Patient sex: F
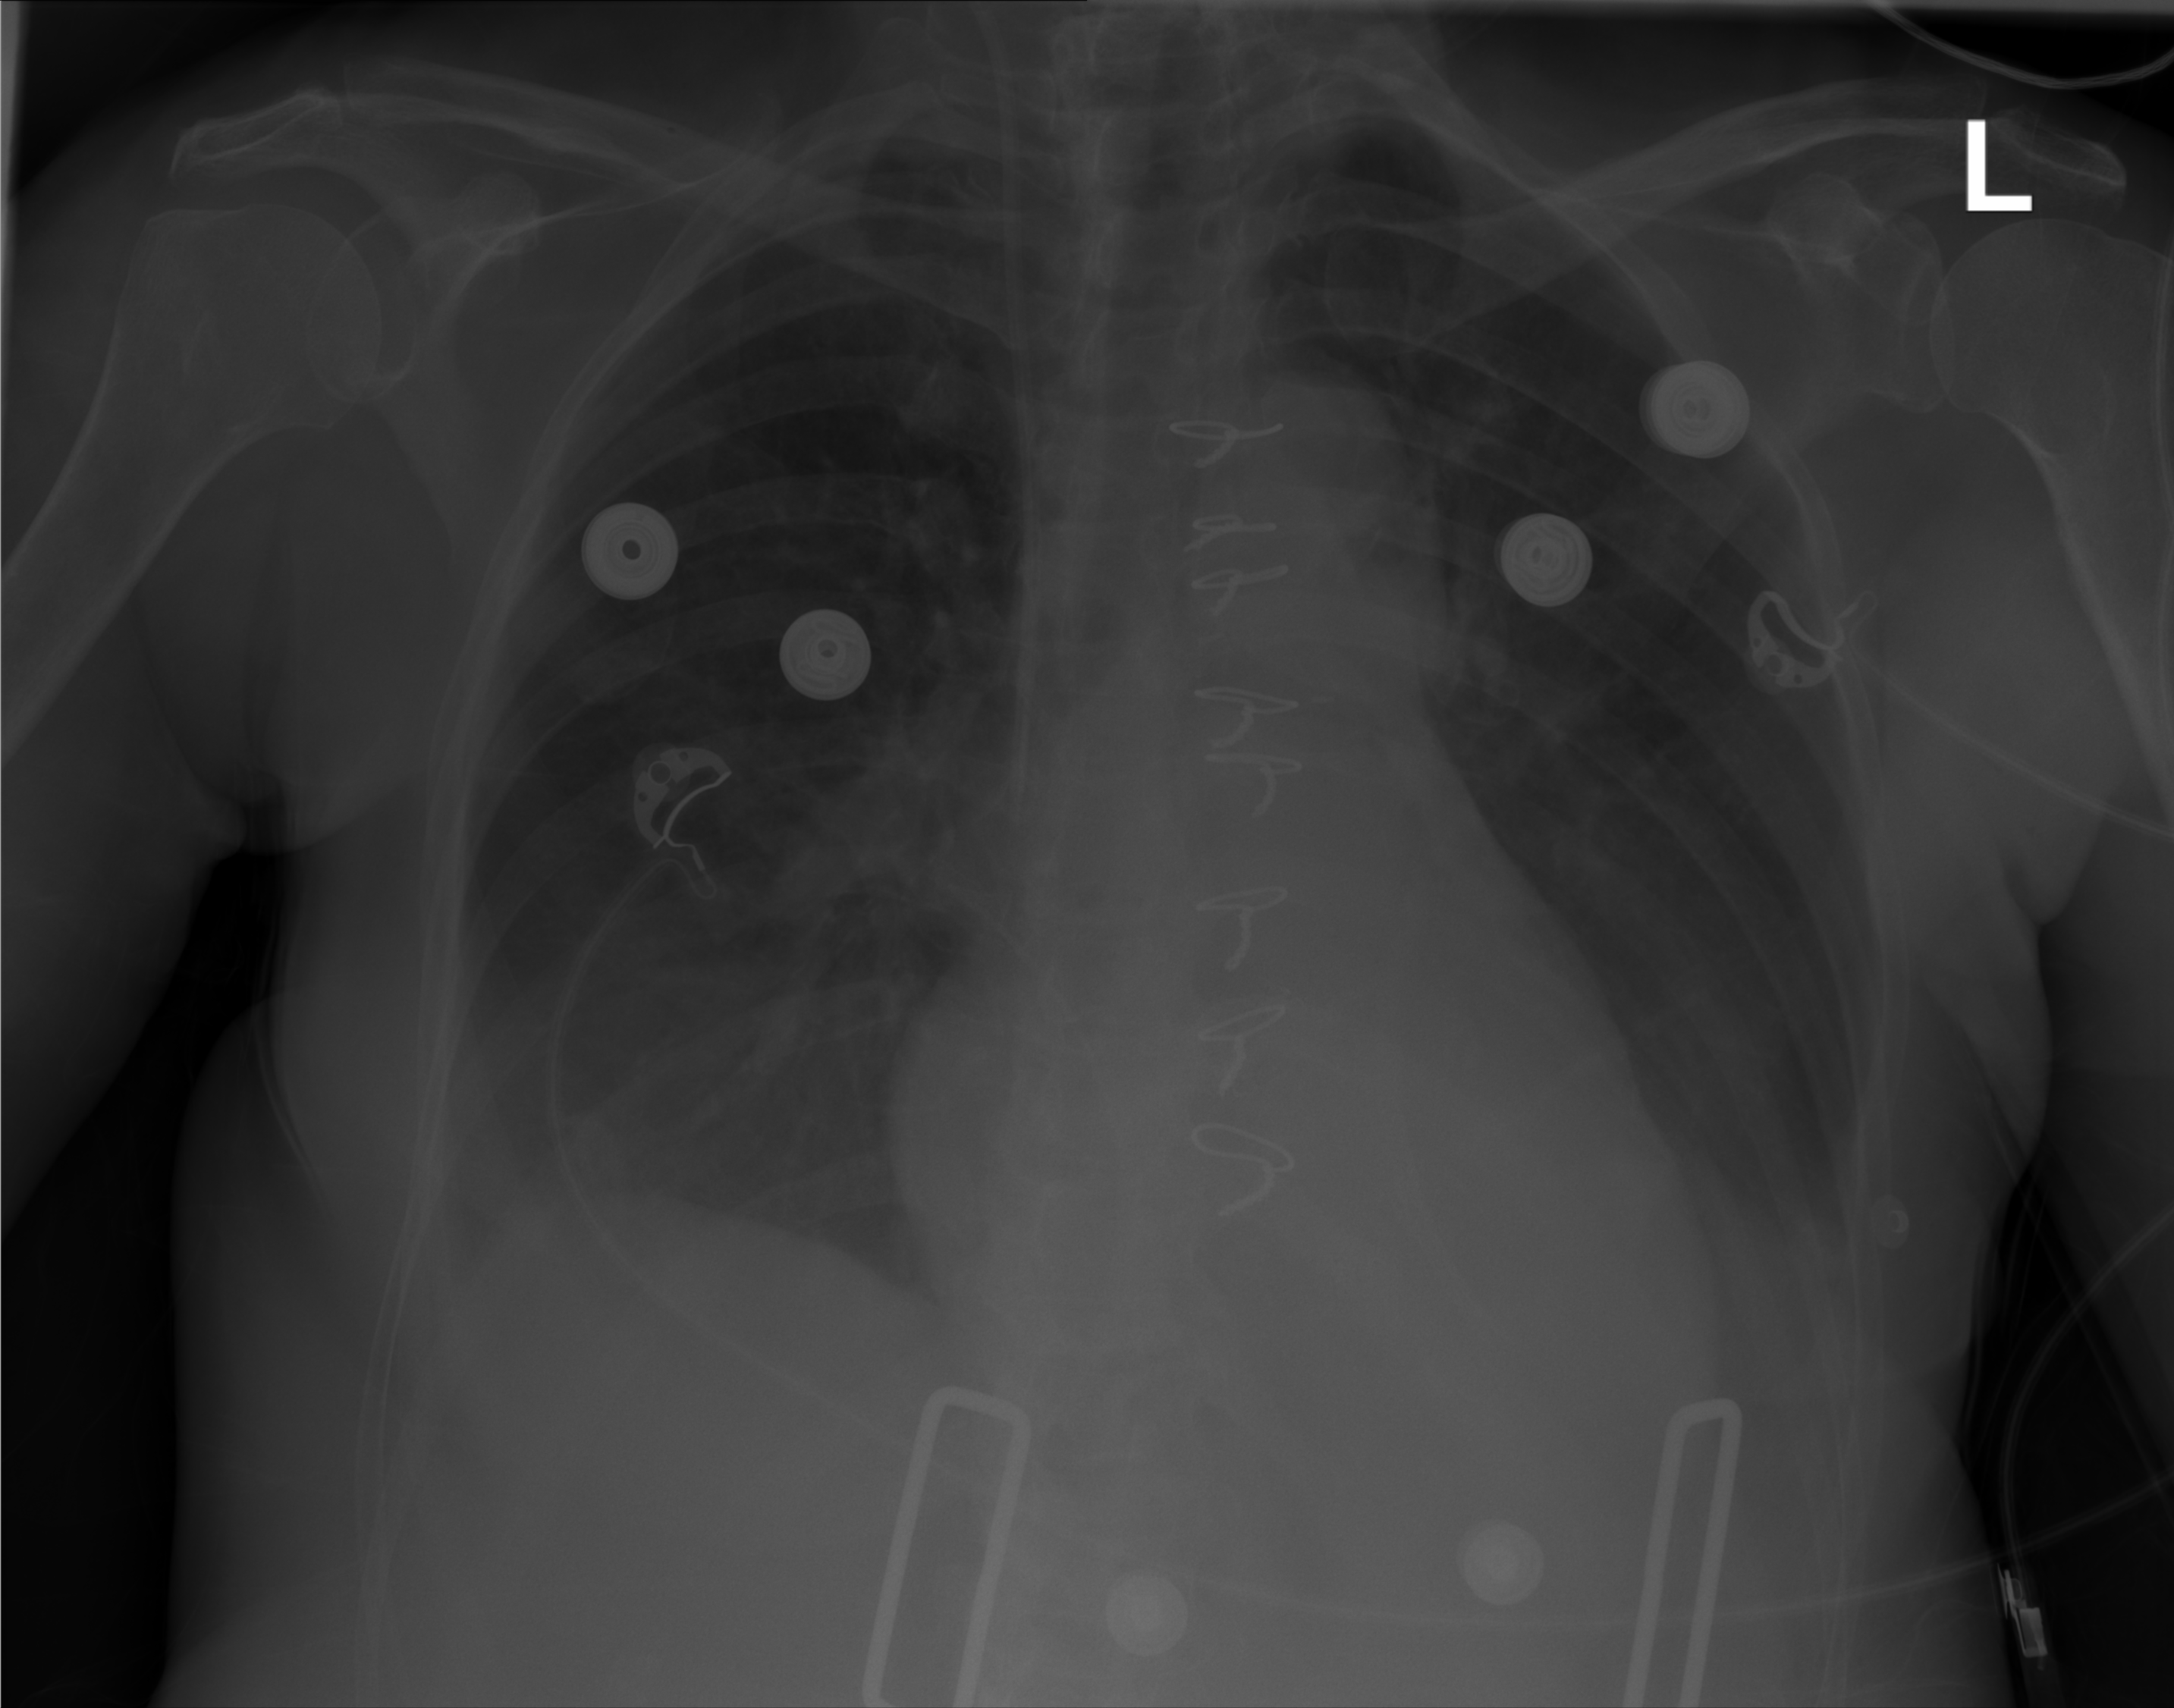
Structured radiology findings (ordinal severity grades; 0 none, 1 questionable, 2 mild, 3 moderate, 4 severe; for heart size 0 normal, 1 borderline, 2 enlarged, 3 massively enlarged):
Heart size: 0
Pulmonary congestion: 0
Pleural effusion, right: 1
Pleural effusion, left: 1
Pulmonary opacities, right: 0
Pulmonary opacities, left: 0
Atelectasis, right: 1
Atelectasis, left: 1